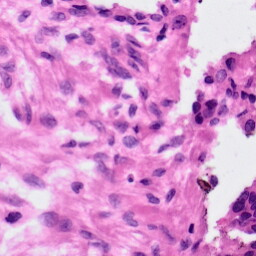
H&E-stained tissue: Ovarian